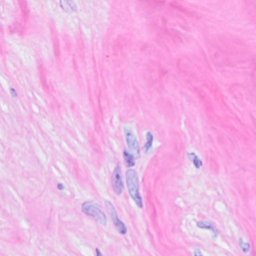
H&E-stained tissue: Breast